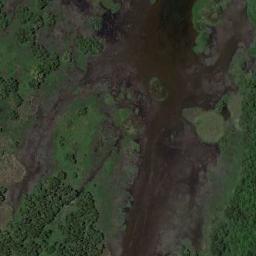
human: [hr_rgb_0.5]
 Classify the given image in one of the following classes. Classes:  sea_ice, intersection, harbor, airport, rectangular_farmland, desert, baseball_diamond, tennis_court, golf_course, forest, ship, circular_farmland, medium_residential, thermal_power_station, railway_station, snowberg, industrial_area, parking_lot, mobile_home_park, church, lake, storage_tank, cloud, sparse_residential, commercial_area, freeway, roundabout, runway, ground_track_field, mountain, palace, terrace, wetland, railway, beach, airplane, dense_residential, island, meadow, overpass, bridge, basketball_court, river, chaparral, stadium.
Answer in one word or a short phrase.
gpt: wetland